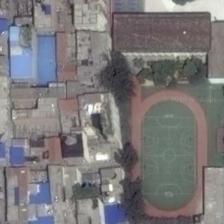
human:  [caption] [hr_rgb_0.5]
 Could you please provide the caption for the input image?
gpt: a few blue, small buildings scatter around the playground .

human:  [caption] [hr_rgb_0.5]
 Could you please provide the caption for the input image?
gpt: a playground is semisurrounded by many buildings and several trees .

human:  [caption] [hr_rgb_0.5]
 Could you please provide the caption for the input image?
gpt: a playground is near a piece of buildings .

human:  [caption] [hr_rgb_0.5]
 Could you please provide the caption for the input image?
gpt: a playground is surrounded by some green trees and many buildings .

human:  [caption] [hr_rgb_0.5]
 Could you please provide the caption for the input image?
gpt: a playground is semisurrounded by many buildings and several trees .